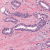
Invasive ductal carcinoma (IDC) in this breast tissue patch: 1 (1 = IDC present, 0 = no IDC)